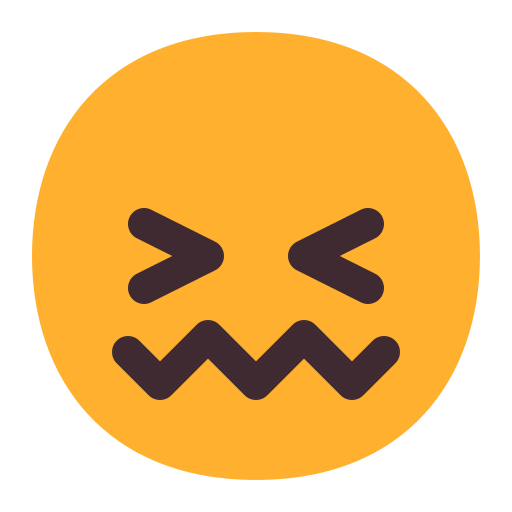
confounded face flat